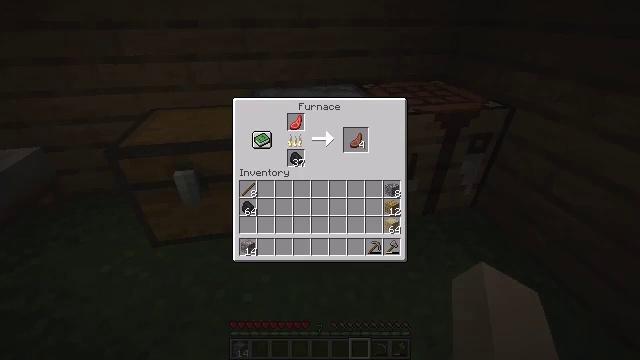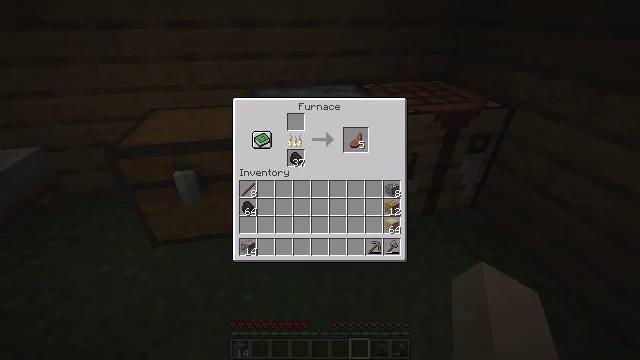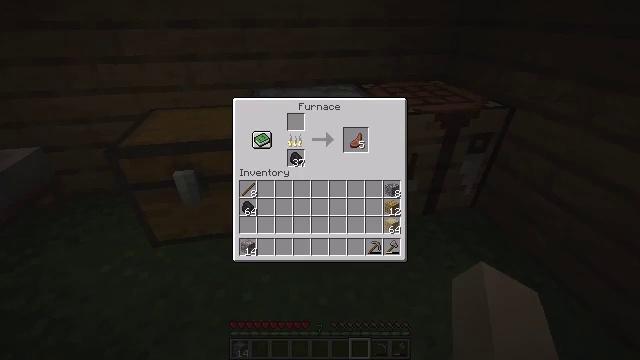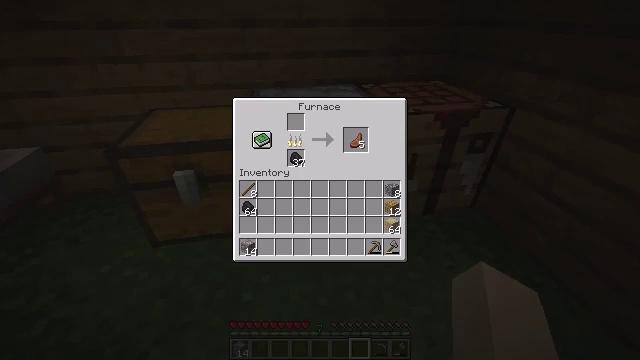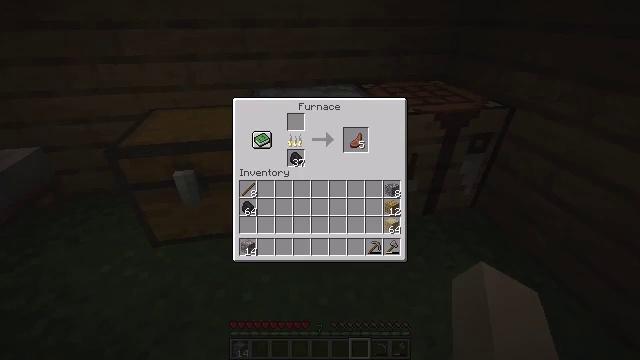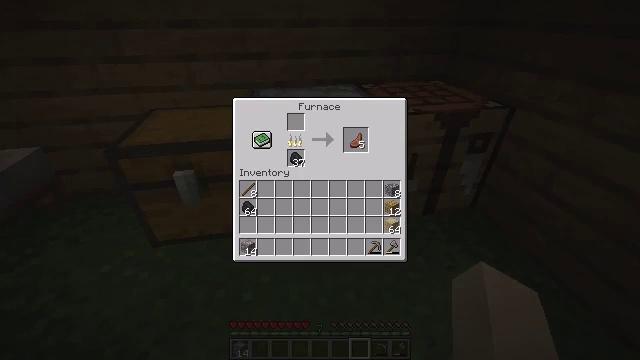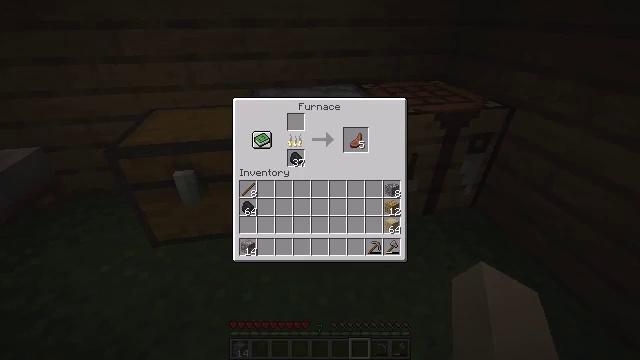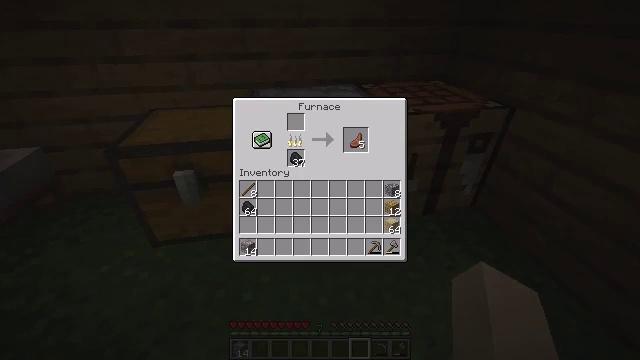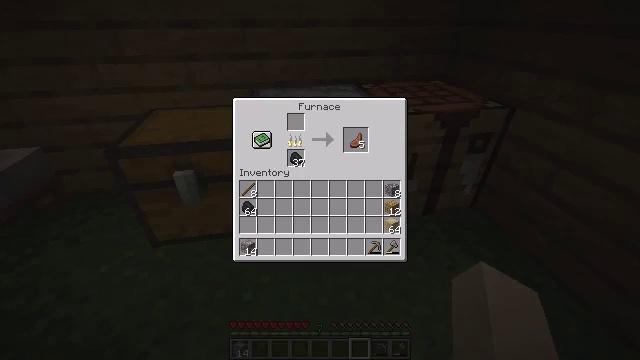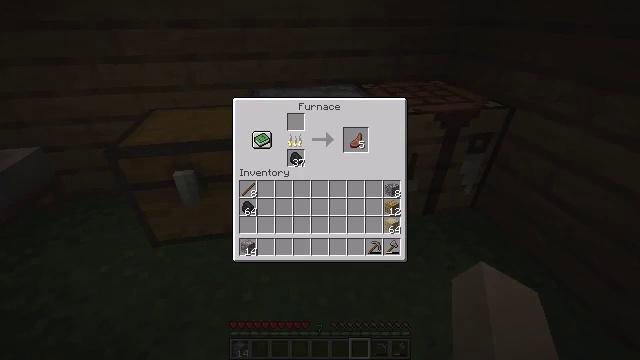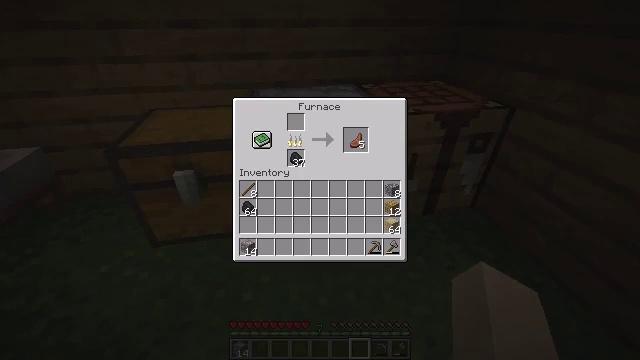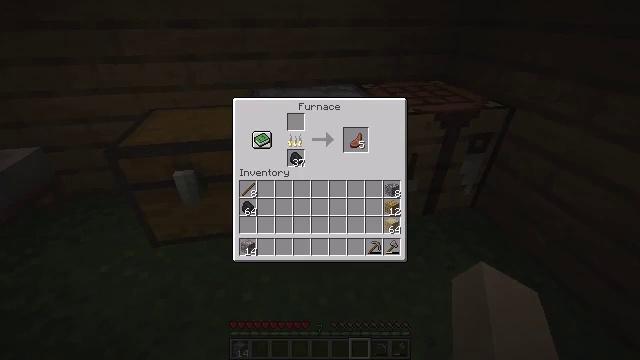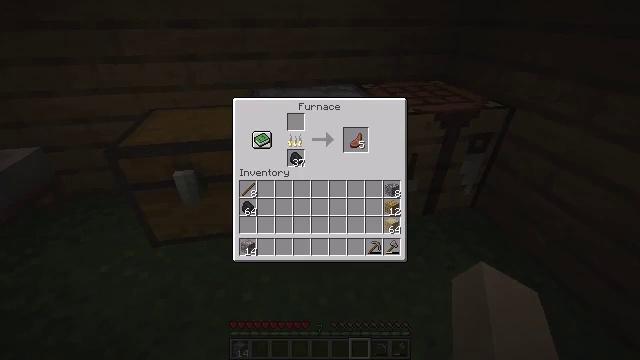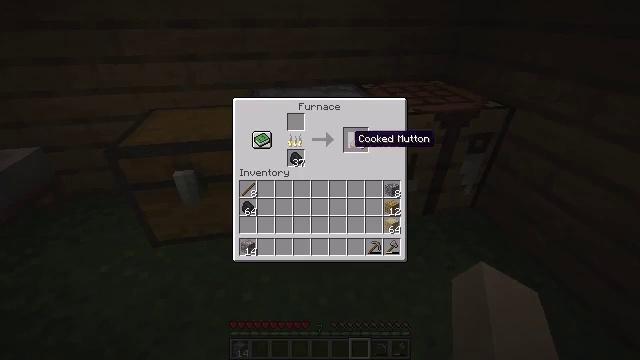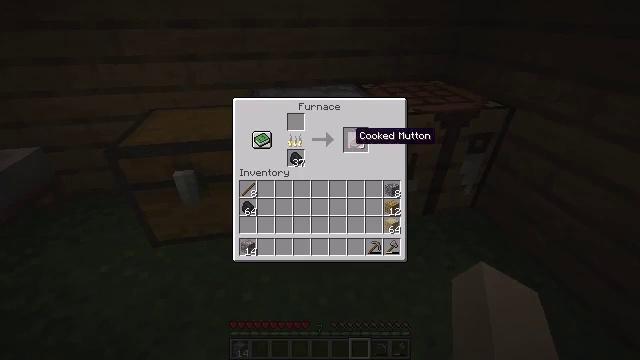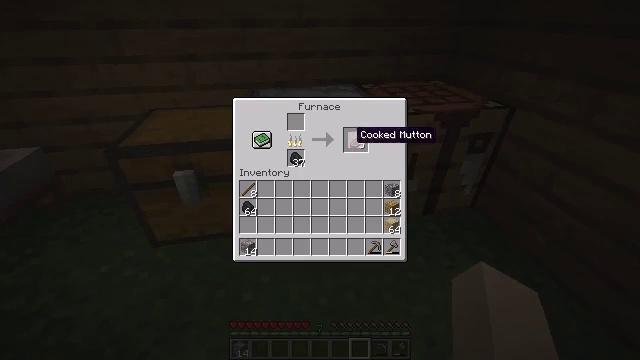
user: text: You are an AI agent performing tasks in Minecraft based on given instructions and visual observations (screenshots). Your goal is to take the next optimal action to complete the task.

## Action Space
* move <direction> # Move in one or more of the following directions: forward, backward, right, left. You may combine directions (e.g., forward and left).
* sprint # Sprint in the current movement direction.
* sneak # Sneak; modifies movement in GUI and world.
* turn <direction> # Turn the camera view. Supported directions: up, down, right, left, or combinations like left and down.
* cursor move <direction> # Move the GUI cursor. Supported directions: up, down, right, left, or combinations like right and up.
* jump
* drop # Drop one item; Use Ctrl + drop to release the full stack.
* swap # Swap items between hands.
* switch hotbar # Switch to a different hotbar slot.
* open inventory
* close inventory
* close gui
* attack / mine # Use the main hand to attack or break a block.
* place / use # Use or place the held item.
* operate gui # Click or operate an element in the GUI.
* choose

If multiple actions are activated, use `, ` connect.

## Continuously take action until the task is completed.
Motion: motion action
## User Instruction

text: craft item air
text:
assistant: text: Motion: no_op
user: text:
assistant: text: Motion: no_op
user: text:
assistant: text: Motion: no_op
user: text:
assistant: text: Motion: no_op
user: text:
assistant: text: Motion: no_op
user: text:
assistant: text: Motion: no_op
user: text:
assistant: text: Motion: no_op
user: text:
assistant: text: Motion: no_op
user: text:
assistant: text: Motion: no_op
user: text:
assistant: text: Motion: cursor move right
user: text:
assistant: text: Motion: cursor move right and up
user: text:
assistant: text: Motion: no_op
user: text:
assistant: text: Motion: sneak
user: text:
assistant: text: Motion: sneak
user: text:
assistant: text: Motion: sneak
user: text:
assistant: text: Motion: sneak, operate gui
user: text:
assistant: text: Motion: sneak, operate gui
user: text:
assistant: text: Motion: sneak
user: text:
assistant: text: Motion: sneak, cursor move left and down
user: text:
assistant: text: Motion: sneak, cursor move left and down
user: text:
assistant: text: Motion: sneak